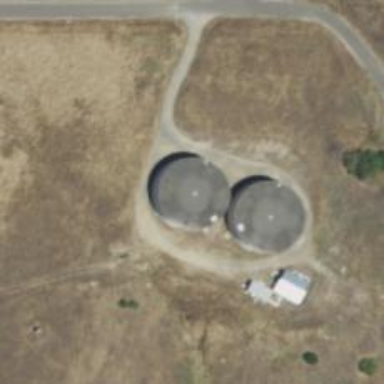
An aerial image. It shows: Storage tank with man-made structure.